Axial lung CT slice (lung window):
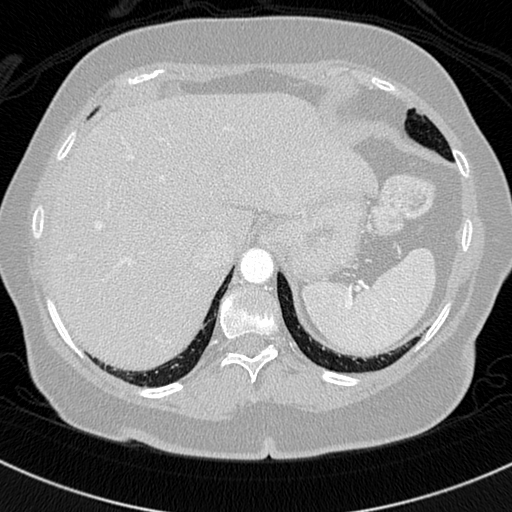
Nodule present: no